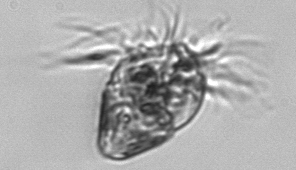
Label: Strombidium_morphotype1